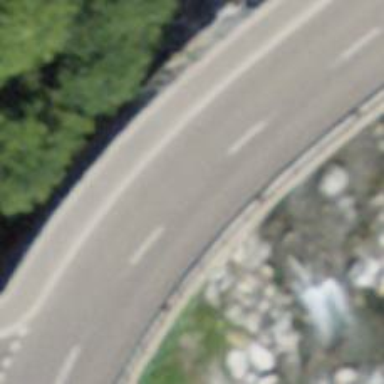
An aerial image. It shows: Tertiary road with asphalt surface that goes over bridge.